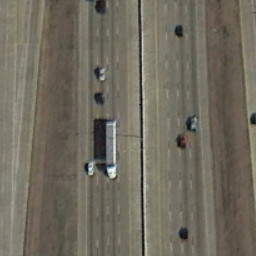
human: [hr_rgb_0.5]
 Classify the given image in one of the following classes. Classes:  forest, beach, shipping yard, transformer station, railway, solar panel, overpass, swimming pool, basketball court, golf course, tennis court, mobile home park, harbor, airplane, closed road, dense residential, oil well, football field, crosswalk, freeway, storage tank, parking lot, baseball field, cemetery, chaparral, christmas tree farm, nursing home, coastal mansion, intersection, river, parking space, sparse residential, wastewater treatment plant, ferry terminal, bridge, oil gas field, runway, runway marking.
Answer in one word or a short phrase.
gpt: freeway